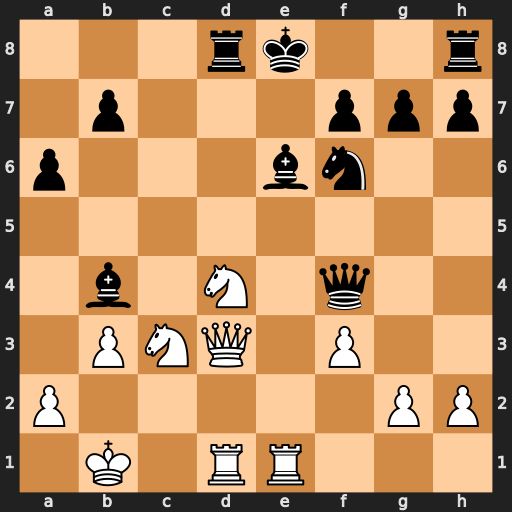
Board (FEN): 3rk2r/1p3ppp/p3bn2/8/1b1N1q2/1PNQ1P2/P5PP/1K1RR3
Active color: w
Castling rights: k
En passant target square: -
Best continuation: Nxe6 fxe6 Qxd8+